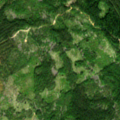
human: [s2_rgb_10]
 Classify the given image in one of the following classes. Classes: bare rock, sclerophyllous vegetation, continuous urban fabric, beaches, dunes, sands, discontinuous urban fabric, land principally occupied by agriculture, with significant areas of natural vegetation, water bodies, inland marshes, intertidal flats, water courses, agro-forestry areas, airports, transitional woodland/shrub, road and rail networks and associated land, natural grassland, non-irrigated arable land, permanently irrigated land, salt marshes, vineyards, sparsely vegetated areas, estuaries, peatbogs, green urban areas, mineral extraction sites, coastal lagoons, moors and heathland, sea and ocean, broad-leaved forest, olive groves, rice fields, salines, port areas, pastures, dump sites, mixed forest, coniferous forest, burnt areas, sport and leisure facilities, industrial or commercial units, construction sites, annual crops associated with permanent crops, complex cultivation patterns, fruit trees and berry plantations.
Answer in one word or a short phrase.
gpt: coniferous forest, mixed forest, transitional woodland/shrub